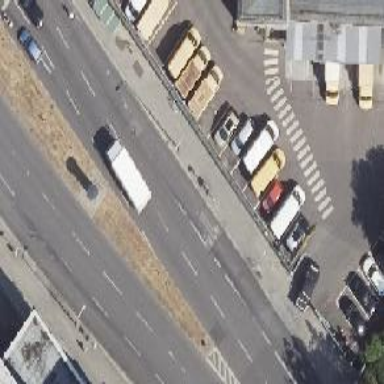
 with cycleway on the right side that is shared with buses."